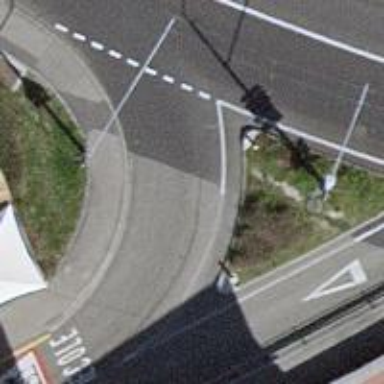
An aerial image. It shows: Asphalt road that is classified as tertiary link.